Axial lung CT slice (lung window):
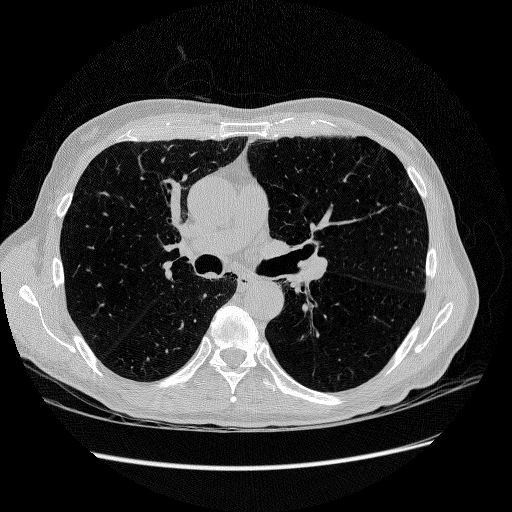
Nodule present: no